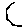
Label: hexagon